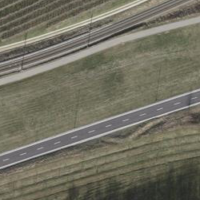
EUNIS habitat code: 24
Species observed at this site:
Bellis perennis